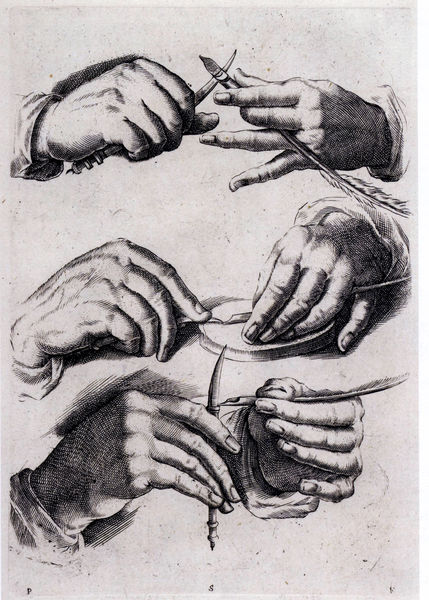
Titel: Verschiedene Hände, die Zeichenfeder zubereitend
Künstler: Luca Ciamberlano
Standort: Berlin
Institution: Kupferstichkabinett
Schlagwörter: feder, hand, schatten, weiß, bewegung, daumen, finger, geste, grau, licht, rücken, schwarz, skizze, zeichnung, hemd, anatomie, federn, halten, messer, spitze, ärmel, hände, drei, fassen, spitzen, arbeit, zwei, studie, grafik, graphik, klein, spitz, stricken, wolle, zeigefinger, tusch, nägel, griff, tusche, buch, kohle, druck, schraffur, schwarz weiß, radierung, stich, faust, reihe, bleistift, manschette, manschetten, schnitzerei, studien, kiel, klinke, handwerk, werkzeug, fingernägel, schneiden, nadeln, leicht, sechs, kupferstich, schnitzen, ringfinger, schreibfeder, paare, federkiel, anleitung, vorgang, handrücken, bewegungen, handlung, ablauf, fingernagel, mittelfinger, handstudie, bewegungsablauf, gänsefeder, stricknadel, stricknadeln, feder schneiden, federmesser, scheniden, spitzend, aärmel, anspitzen, spleissen, vorgangsbeschreibung, anschneiden, zurichten